Question: I have an array without an object within it and I am trying to add data to my store. I have this:
'''
options: [0:value,1:value]
'''
when I know I need this:
'''
options: [{0:value,1:value}]
'''
Is there any way I can modify this with a utility somewhere in dojo or with JS? I have no access to changing the web service.

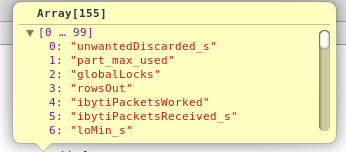
Answer: That's not even valid JSON or JavaScript syntax you're asking, you either define objects, for example:
'''
{ name: "value" }
'''
Or you use the array syntax:
'''
[ "value1", "value2", "value3" ]
'''
---
After a bit of puzzling in the comment I suppose you want to use your array of strings as the dropdown items of a 'dijit/form/FilteringSelect'.
Well, that's indeed possible by translating the array first into an array of objects (since that is usually required for the widgets to work).
The best module for translating arrays is the 'dojo/_base/array:map()' function. Which we could use in your case to do:
'''
var output = arrUtils.map(input, function(item, idx) {
return {
label: item,
id: idx
};
});
'''
This will translate an array like this:
'''
[ 'value1', 'value2' ]
'''
into:
'''
[{ label 'value1', id: 0 }, { label: 'value2', id: 1 }]
'''
Which you can then use inside the 'dijit/form/FilteringSelect', for example:
'''
new FilteringSelect({
store: new Memory({
data: output
}),
labelAttr: 'label',
searchAttr: 'label'
}, "mySelect");
'''
Which should work fine, as you can see in the following fiddle: <URL>
---
To answer your question if you need a store, then the answer would be yes. 'dijit/form/FilteringSelect' does not have an option called 'options', that one is only available on 'dijit/form/Select' as far as I know.